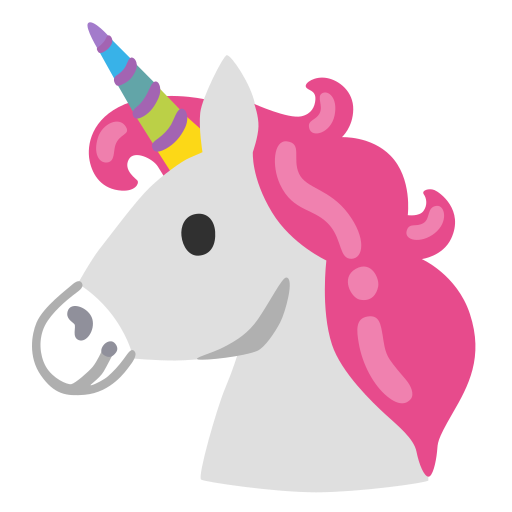
Emoji: 🦄